Question: The dotted/dashed lines in Matlab graphs look somewhat fine in the figure window, but when printed, they lose resolution and look really bad. See Figure below. How can I make the dotted/dashed lines look exactly like on screen?

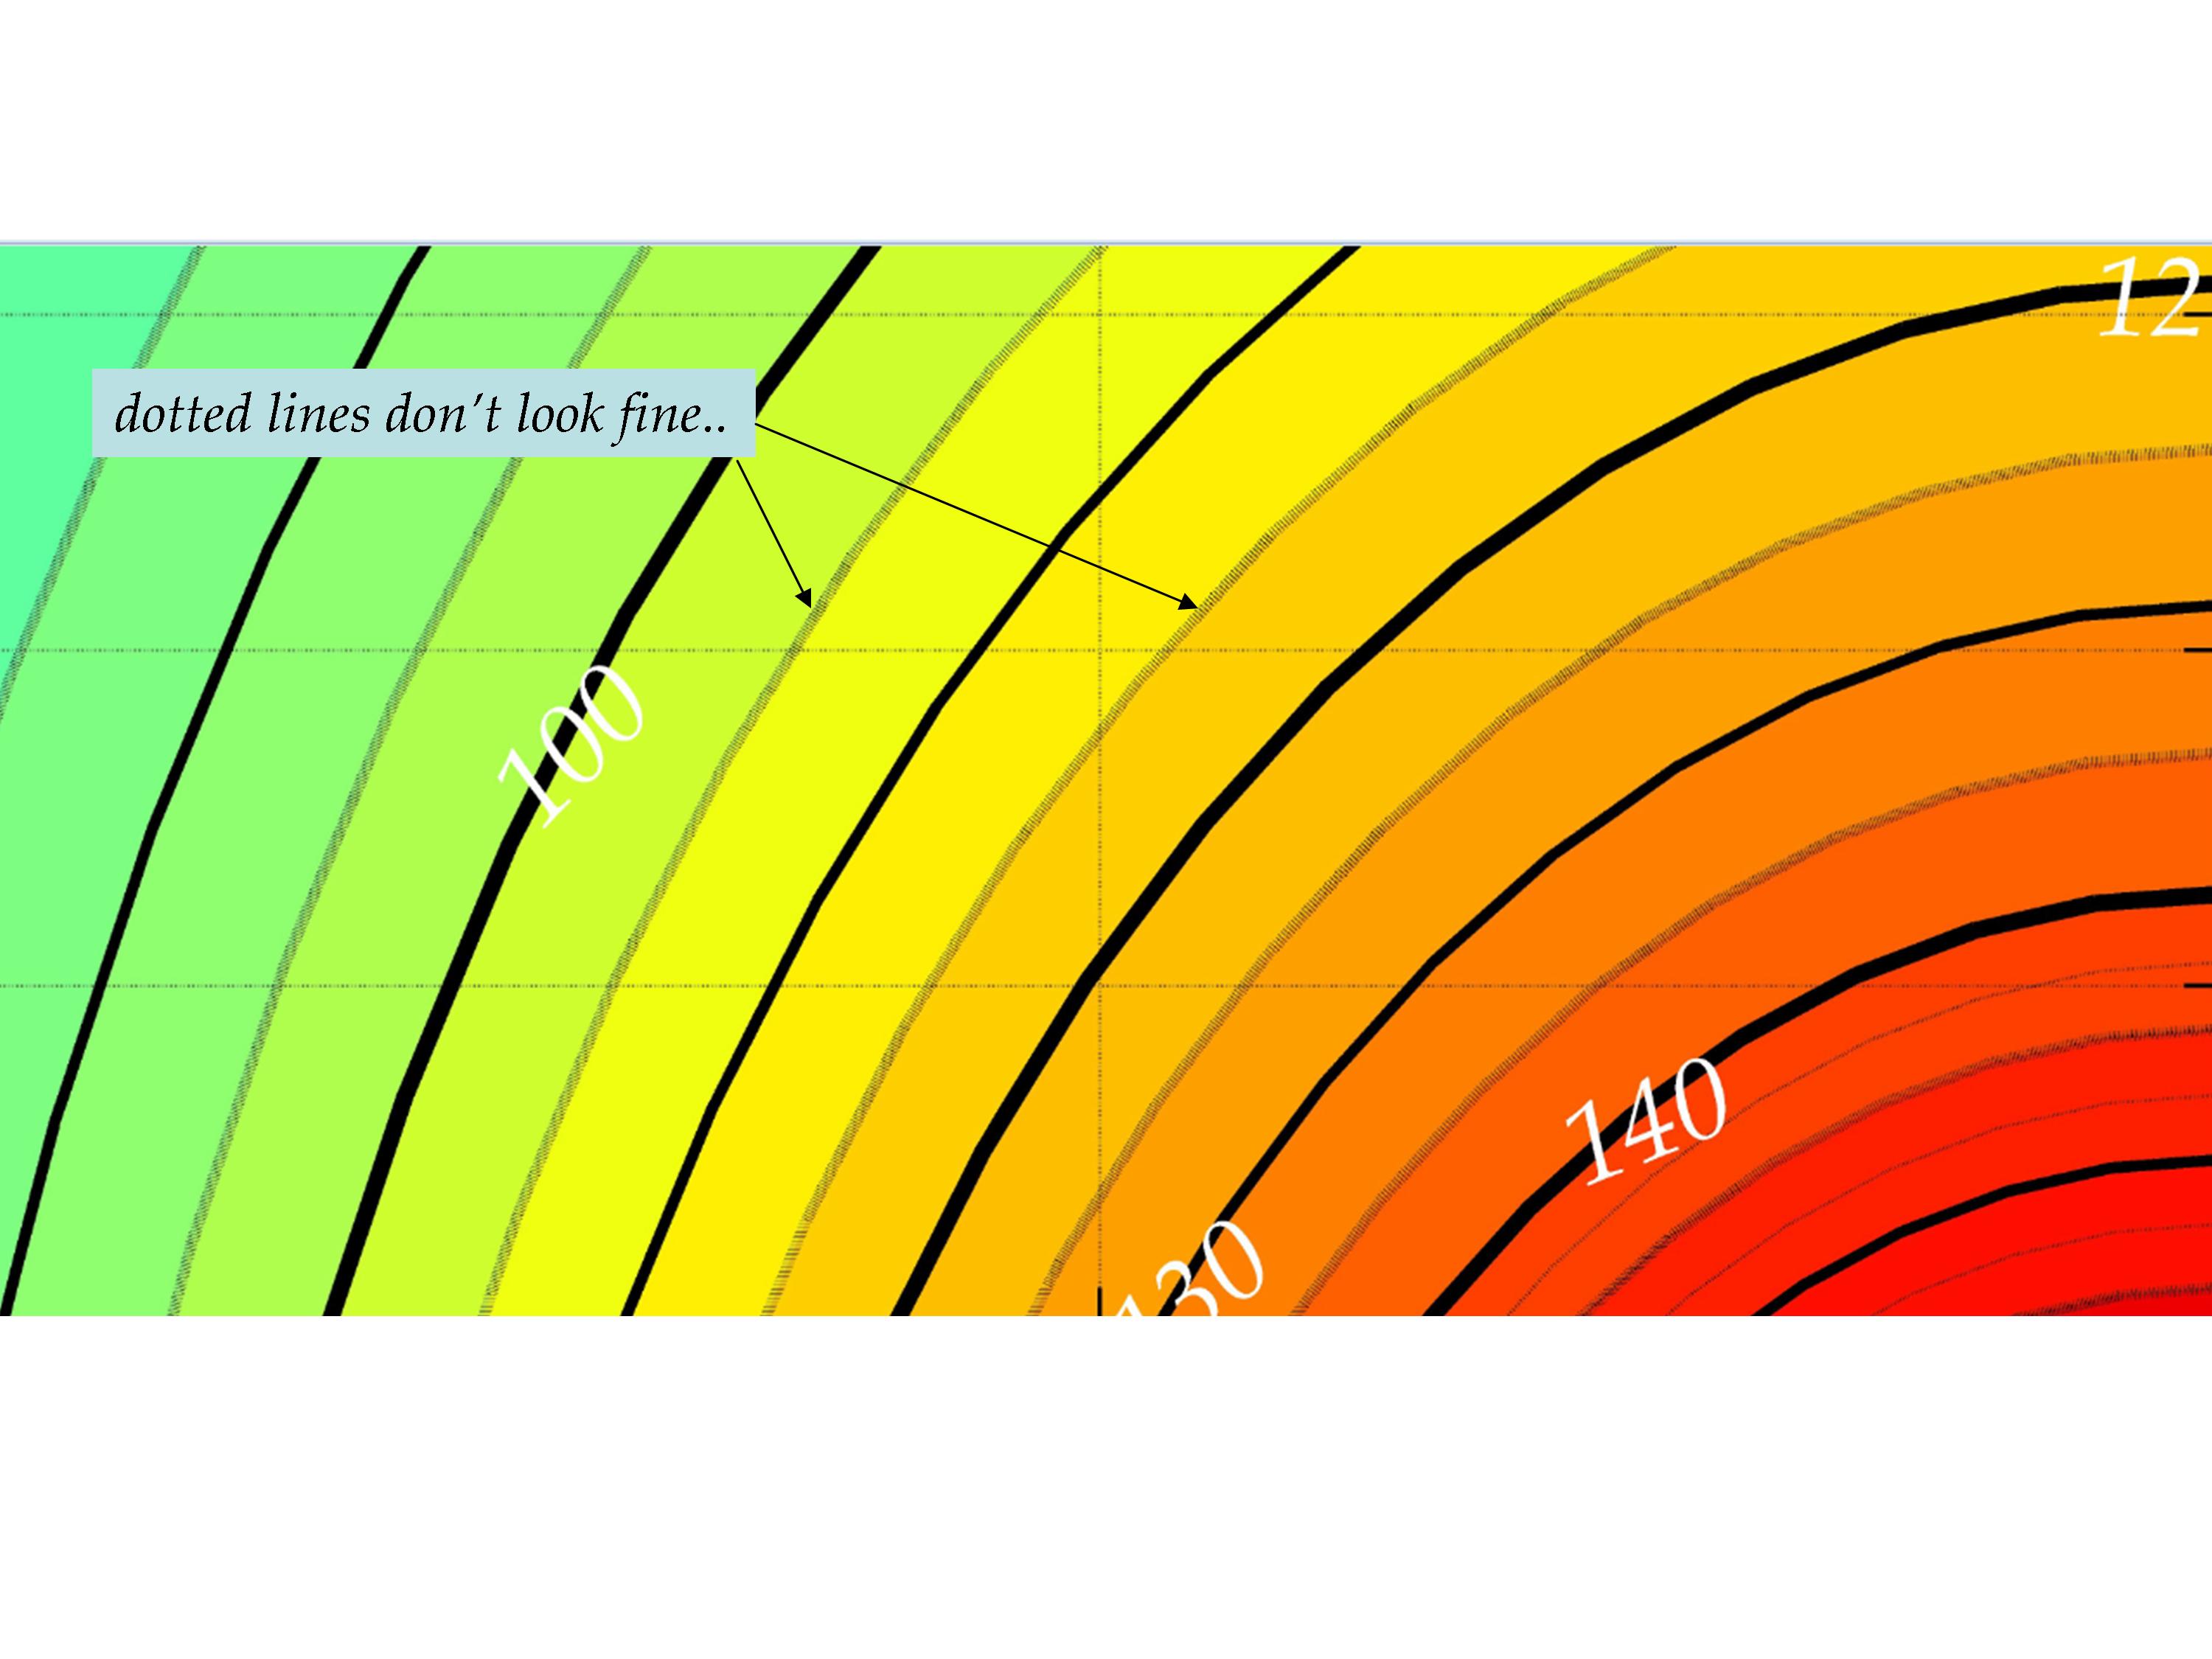
Answer: I would use the method suggested by Loren from her excellent post on <URL>.
'''
figure('renderer','painters')
hold on
plot([1 2 4],[2 3 7],'r-','linewidth',13)
plot([1 2 4],[2.5 3.5 7.5],'b:','linewidth',13)
print(gcf,'-depsc2','withoutedit.eps')
fixPSlinestyle('withoutedit.eps','withedit.eps')
'''
The first figure (withoutedit.eps) is shown on left, and after the eps linestyle has been tweaked is shown at right (withedit.eps):

I like this solution because you're not handing complete control to a function - you control the exporting of the figure (through the 'print' command), but you use a function to tweak the final eps file.